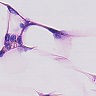
Metastatic tissue present: no